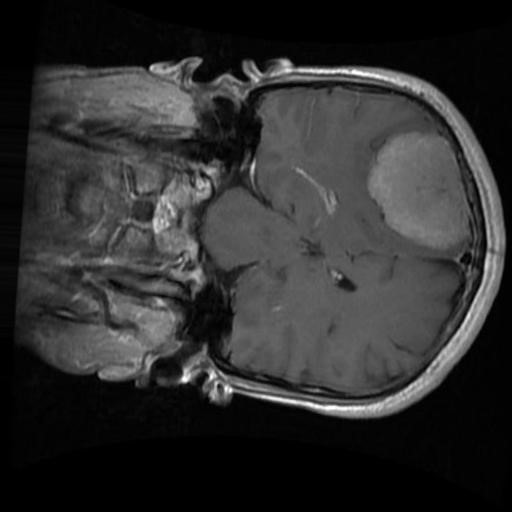
Label: brain_menin